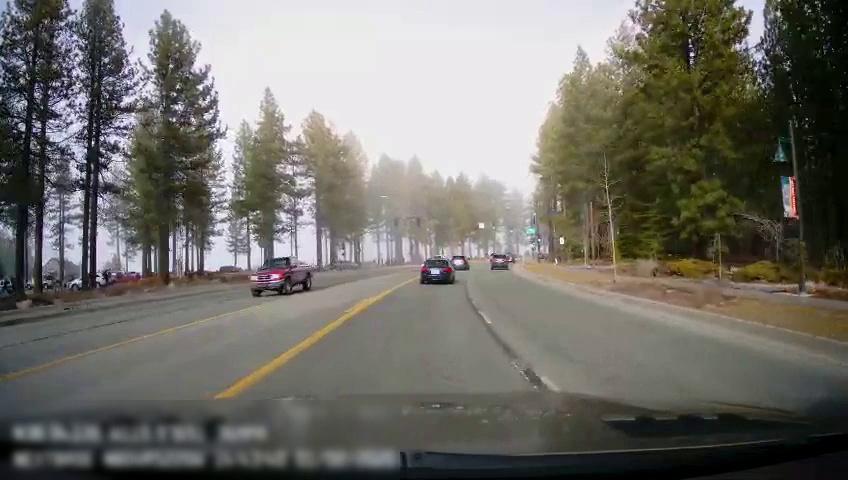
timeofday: Day
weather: Sunny
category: Drivable Space
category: Vehicles | Car
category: Vehicles | Truck
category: Vehicles | SUV
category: Vehicles | Car
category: Vehicles | SUV
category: Vehicles | Car
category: Lanes | Opposite Lane
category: Lanes | Current Lane
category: Lanes | Current Lane